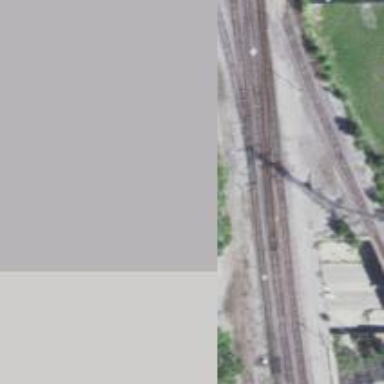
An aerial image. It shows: Abandoned railway bridge.